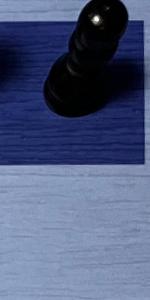
Label: Empty